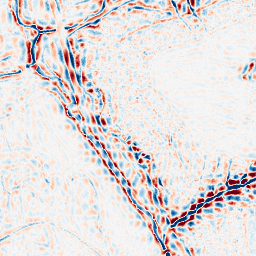
Category: wavelet
Decomposition family: wavelet_dwt
Decomposition parameters: wavelet: db8
level: 3
Upsampling method: sinc_hamming
Upsampling parameters: scale: 4
kernel_size: 8
Upsampling scale: 4